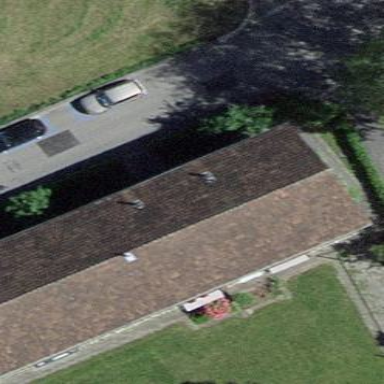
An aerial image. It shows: Residential building with gabled roof.